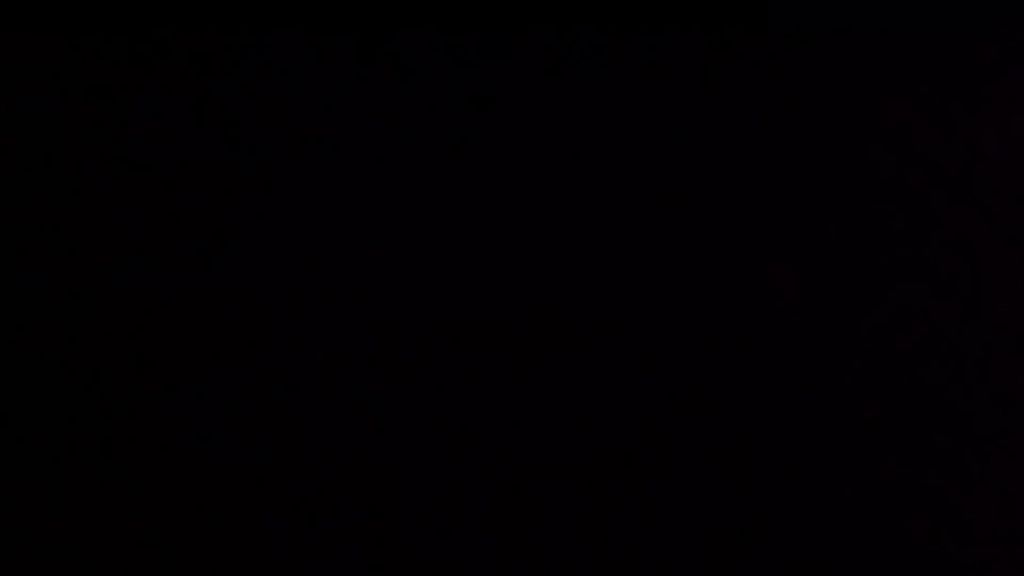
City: ottawa-gatineau